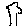
Label: tree